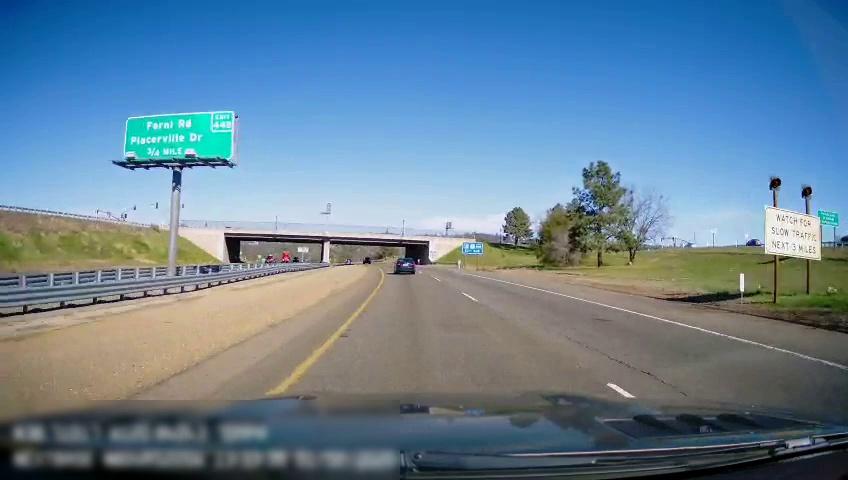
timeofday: Day
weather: Sunny
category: Drivable Space
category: Vehicles | Truck
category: Vehicles | Truck
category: Vehicles | Car
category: Vehicles | SUV
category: Vehicles | SUV
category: Lanes | Current Lane
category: Lanes | Current Lane
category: Lanes | Alternate Lane
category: Traffic | Signs
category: Traffic | Signs
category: Traffic | Signs